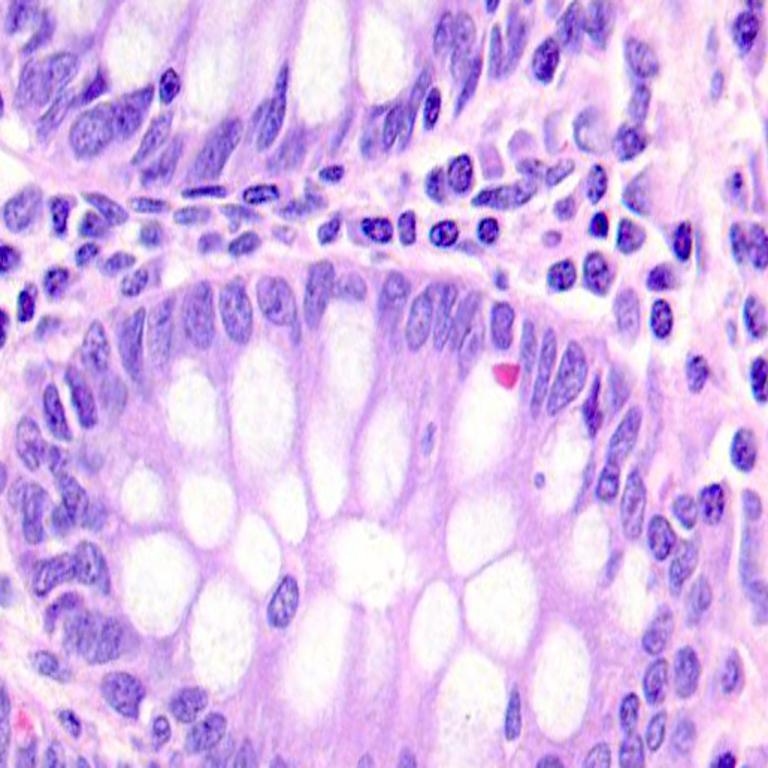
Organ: colon
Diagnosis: benign